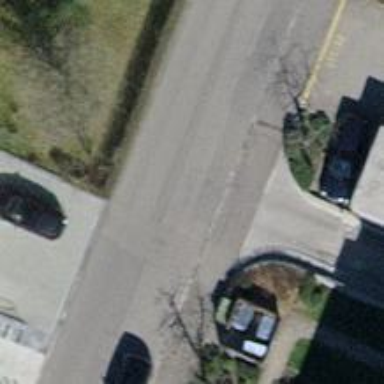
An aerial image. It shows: Service road with concrete surface.